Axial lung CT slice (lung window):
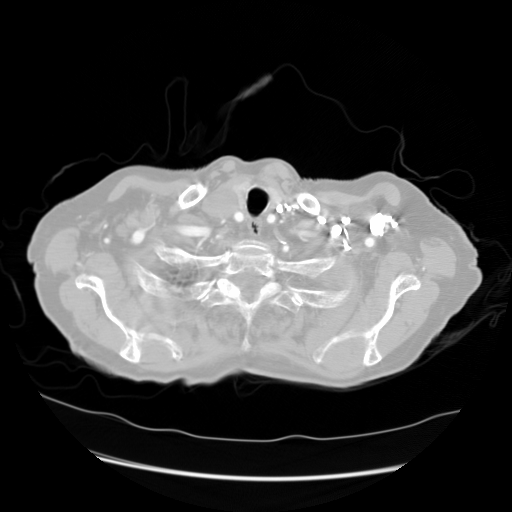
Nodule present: no